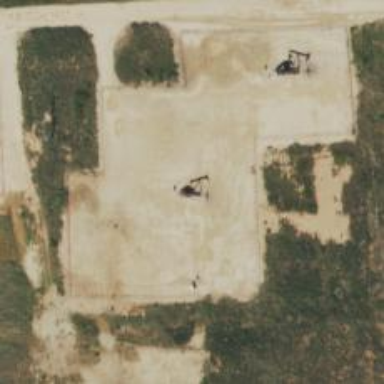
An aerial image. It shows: Petroleum well that is man-made.